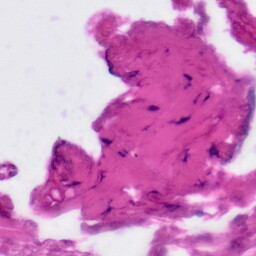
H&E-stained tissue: Tonsil